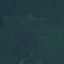
Label: Forest